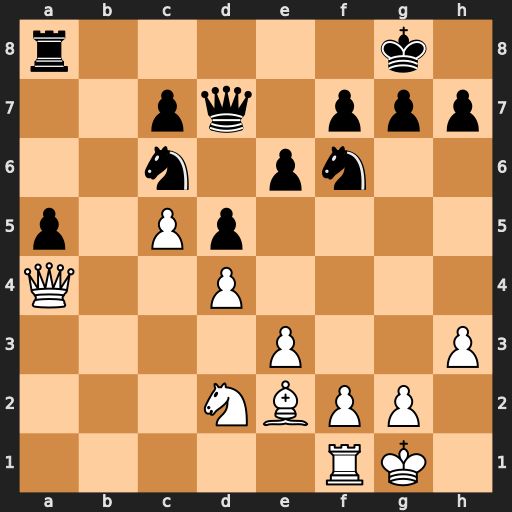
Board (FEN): r5k1/2pq1ppp/2n1pn2/p1Pp4/Q2P4/4P2P/3NBPP1/5RK1
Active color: w
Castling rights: -
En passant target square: -
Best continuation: Bb5 Qd8 Bxc6